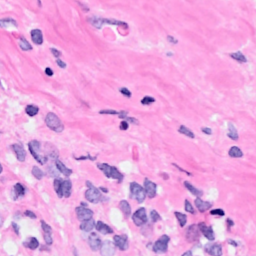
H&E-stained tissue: Breast